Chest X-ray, AP view. Patient: 58 years old, sex F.
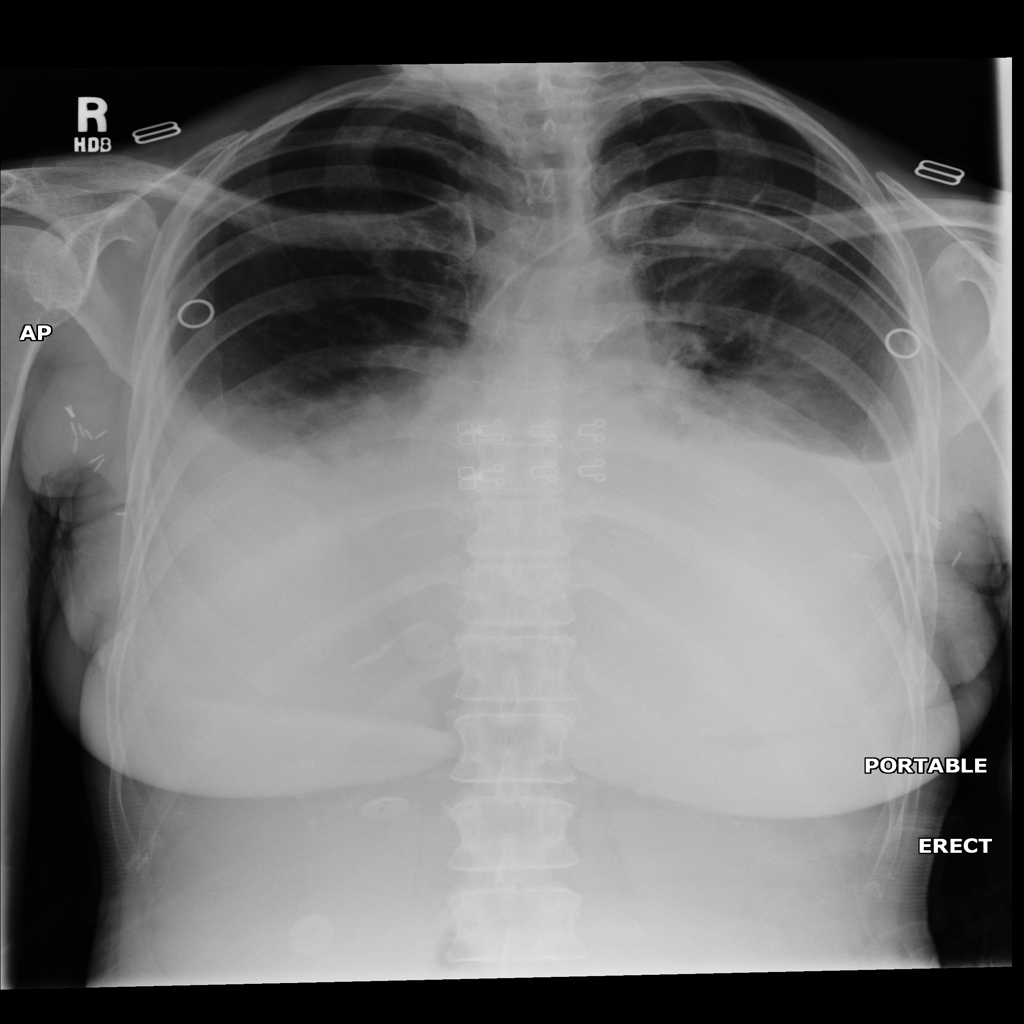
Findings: Atelectasis, Effusion, Infiltration